Question: Drawing a clique graph with
'''
import networkx as nx
....
nx.draw(G, layout=nx.spring_layout(G))
'''
produces the following picture:

Obviously, the spacing between the nodes (e.g., the edge length) needs to be increased. I've googled this and found <URL> here:
> For some of the layout algorithms there is a 'scale' parameter that
might help. e.g.'''
import networkx as nx
G = nx.path_graph(4)
pos = nx.spring_layout(G) # default to scale=1
nx.draw(G, pos)
pos = nx.spring_layout(G, scale=2) # double distance between all nodes
nx.draw(G, pos)
'''
However, the 'scale' parameter does not seem to have any effect.
What is the right method to get a better drawing?
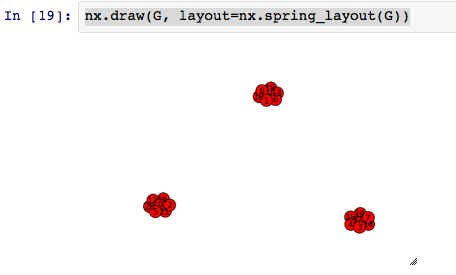
Answer: The solution to this problem lies in the NetworkX version 1.8 which is yet to be released, but is available via git hub.
Do the following to increase the distance between nodes:
'''
pos = nx.spring_layout(G, k=0.15, iterations=20)
# k controls the distance between the nodes and varies between 0 and 1
# iterations is the number of times simulated annealing is run
# default k=0.1 and iterations=50
'''
Tweak with these parameters to see how it works. But despite this there is no guarantee that all nodes are non-overlapping